Question: I'm new to laravel and php and i have a hard time understanding the 'relationships'.
I'm trying to add tags to each tutorial in my database (which could just be seen as posts).
When i try to print out all the tags for 1 tutorial i just get one tag while i have 2 tags asigned to it.
Controller:
'''
public function index()
{
$tags = Tutorial::where('id', '=', 1)->first()->tags()->get();
//$tags = $tutorial->tags()->get();
return View::make('home', array(
'tags' => $tags
));
}
'''
Tutorial model:
'''
class Tutorial extends Eloquent {
protected $table = 'tutorials';
public function tags() {
return $this->belongsToMany('Tag', 'tutorials_tags', 'tag_id');
}
}
'''
tag model:
'''
class Tag extends Eloquent {
protected $table = 'tags';
public function Tutorials() {
return $this->belongsToMany('Tutorial', 'tutorials_tags', 'tutorial_id');
}
}
'''
View:
'''
@foreach($tags as $tags)
{{$tags->name}}
@endforeach
'''
My database looks like this:

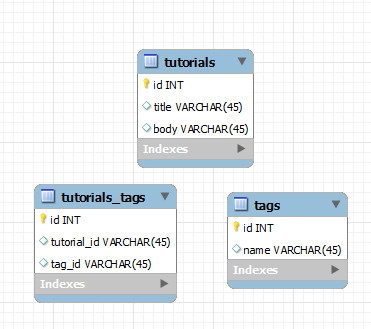
Answer: I think your loop is causing the trouble, you are replacing the array with an item in the array with the loop:
'''
@foreach($tags as $tags)
{{$tags->name}}
@endforeach
'''
Try change it to:
'''
@foreach($tags as $tag)
{{$tag->name}}
@endforeach
'''
---
Another problem is that you're referencing the wrong foreign key.
In Many-to-Many relationship, when you use '$this->belongsToMany()', the third argument that asks for a foreign key is basically asking "Which column of the pivot table, aka. 'tutorials_tags' table that I should match with this 'Tutorial' model?". Which of course should be
'tutorial_id'.
In your case when you specified 'tag_id' in your Tutorial's 'tags()' method, it makes Laravel think that 'tag_id' is your tutorial id, which is wrong. 'Tutorial' should be looked up in the pivot table as 'tutorial_id'.
So your 'public function tags()' would actually need to be:
'''
public function tags() {
return $this->belongsToMany('Tag', 'tutorials_tags', 'tutorial_id');
}
'''
Or as a bonus point, if you look at Laravel source code, it would do:
'''
$foreignKey = $foreignKey ?: $this->getForeignKey();
'''
And 'getForeignKey()' does 'return snake_case(class_basename($this)).'_id';' which, in turn, returns '"tutorial_id"'.
Since you are already conforming to Laravel's standard of naming tables and foreign keys, you can just omit the third parameter like this:
'''
public function tags() {
return $this->belongsToMany('Tag', 'tutorials_tags');
}
'''
This goes the same as the '$otherKey' which asks "Which column of the pivot table, aka. 'tutorials_tags' table that I should match with the 'Tag' model?"
So it would be 'tag_id'.
So we are done with 'Tutorial' model. Now, let's apply to the 'Tag' model. So in 'Tag' model should be:
'''
public function tutorials() {
return $this->belongsToMany('Tutorial', 'tutorials_tags', 'tag_id');
}
'''